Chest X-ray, AP view. Patient: 60 years old, sex M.
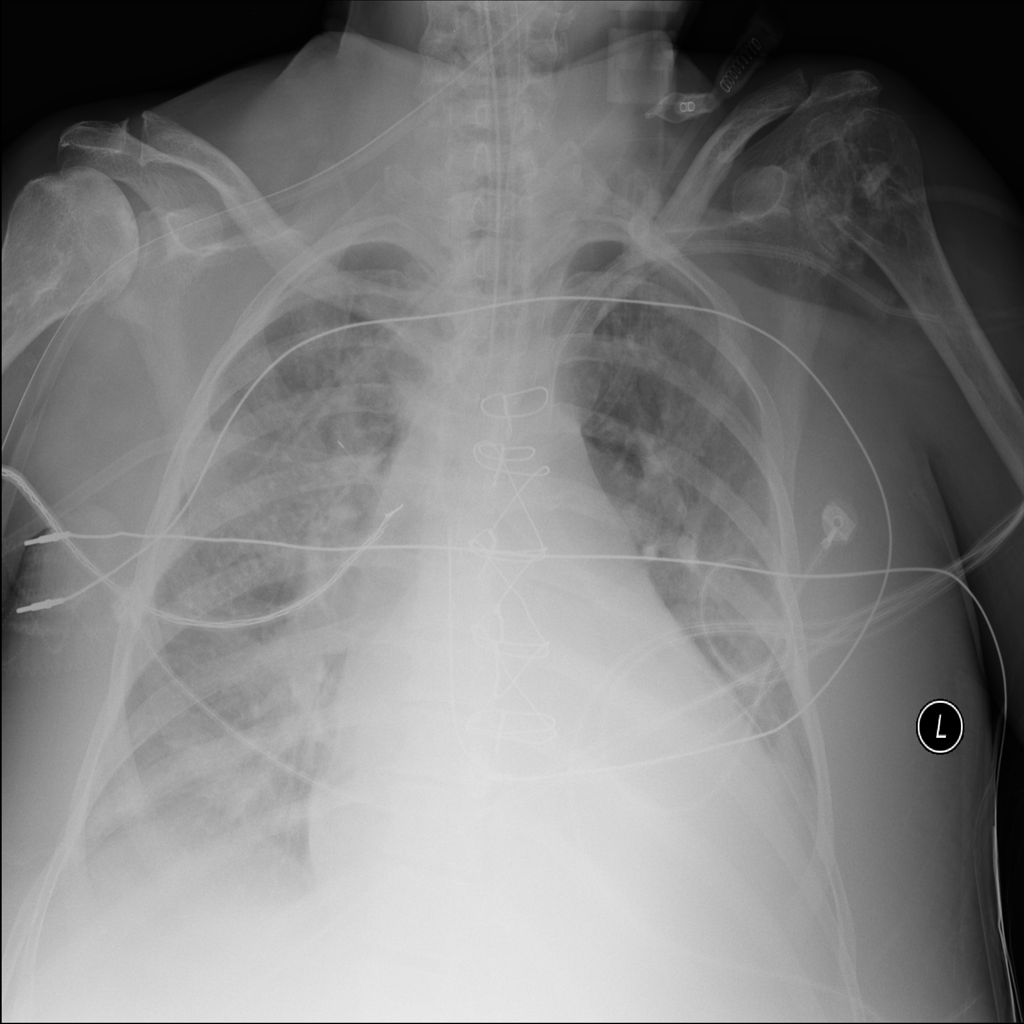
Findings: Atelectasis, Cardiomegaly